Question: I recently updated a project in my solution to use MVC 3 instead of MVC 2.
Ever since doing that, and although it compiles in my machine, I get the following error in the server:
'''
/MyProject.csproj/global.asax (1,0):
errorASPPARSE: Could not load type 'MyNamespace.MvcApplication'.
'''
Any ideas?
- - -
:
The exact command that fails is this:
'''
C:\WINDOWS\Microsoft.NET\Framework4.0.30319spnet_compiler.exe -v /MyProject.csproj -p c:\cruisecontrol runk.project\checkout\Solution\Project -u -f .\TempBuildDir'''
If I open the VS.NET 2010 in the server, compile it once manually, the command then runs ok.
The problem is that my CC.NET deletes everything and then checks it out from source control from scratch, so this approach doesn't work for me. Although it's interesting because it's weird.
I was able to reproduce this locally, so it's not a problem specifically in the CC.NET server.
Could someone try to reproduce it?
MVC 3 application with razor (although I doubt it'd make a difference), run aspnet_compiler on it, and see if it fails with that error. Just close VS.NET as soon as it creates the solution and the project.

This does not happen if I compile it at least once with Visual Studio
If someone is kind enough to try it, I can rule out a problem in the 2 machines I tested.
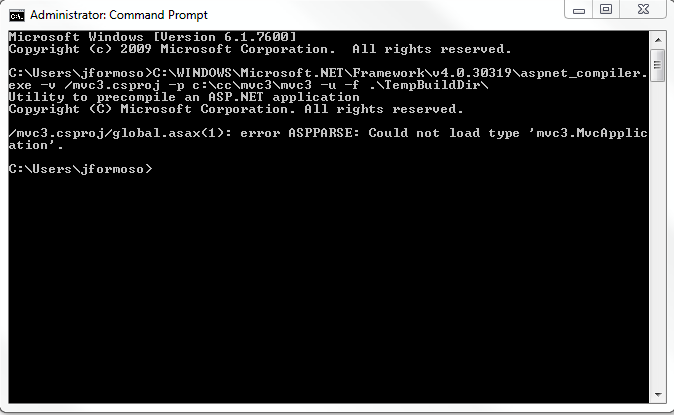
Answer: Apparently aspnet_compiler.exe required that the /bin directory exists, that's why building it once with vs.net fixes the consecutive compilations using aspnet_compiler.exe.
I don't know why this worked before changing my application from mvc 2 to mvc 3, but I fixed it by changing a property in the .wdproj file
From
'<SourceWebPhysicalPath>..\..\Project\</SourceWebPhysicalPath>'
To
'<SourceWebPhysicalPath>..\..\Projectin</SourceWebPhysicalPath>'
<URL>